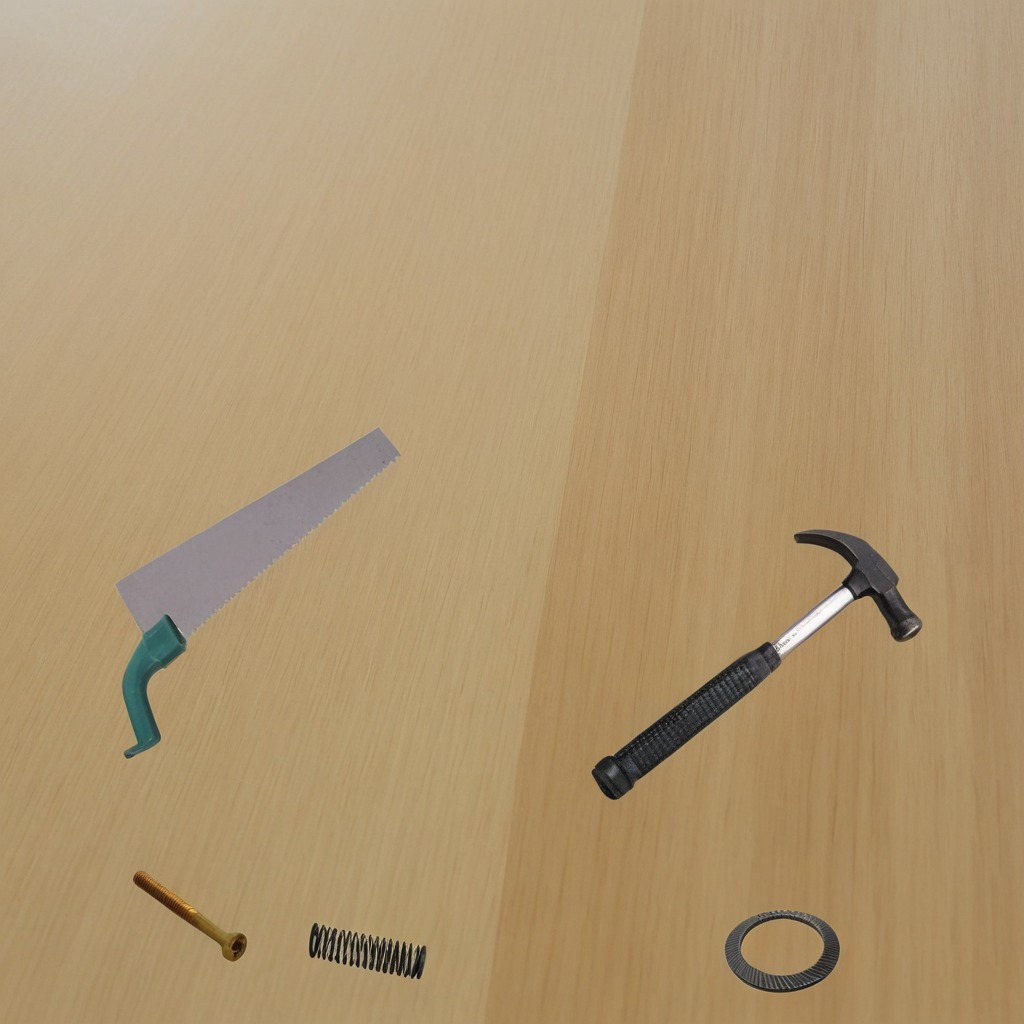
A flat metal washer, a hammer, a metal machine screw, a coiled metal spring, and a handheld metal saw are lying on the plywood surface.